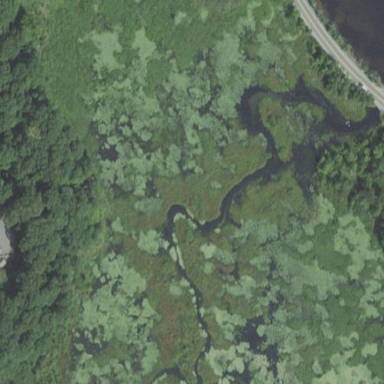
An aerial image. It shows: Marshy wetland area.